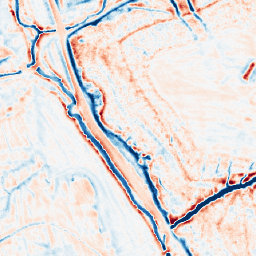
Category: edge_preserving
Decomposition family: bilateral
Decomposition parameters: d: 15
sigma_color: 50
sigma_space: 75
Upsampling method: nearest
Upsampling parameters: scale: 2
Upsampling scale: 2